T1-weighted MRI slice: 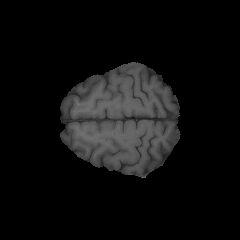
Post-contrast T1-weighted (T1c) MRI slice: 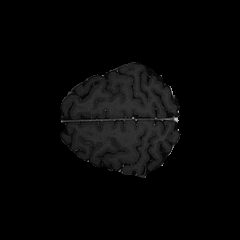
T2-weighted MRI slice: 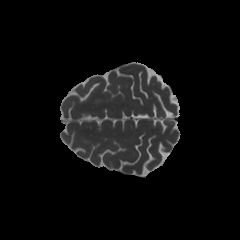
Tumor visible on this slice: no